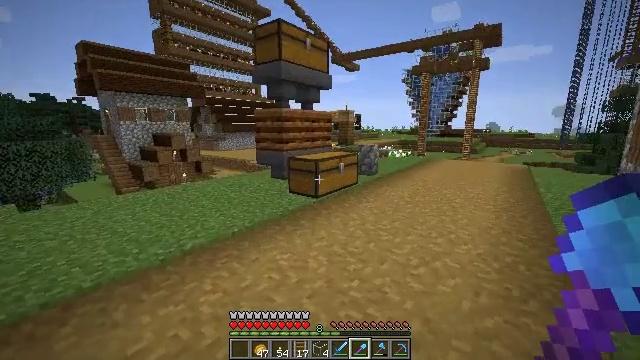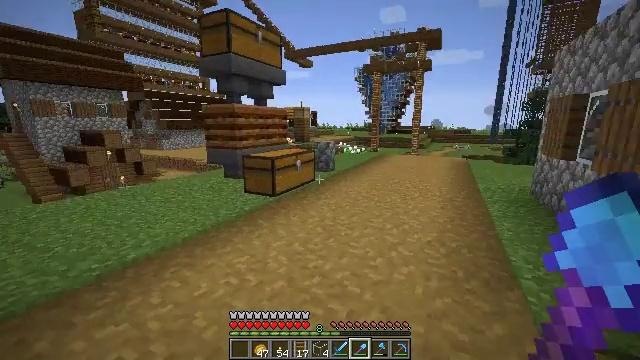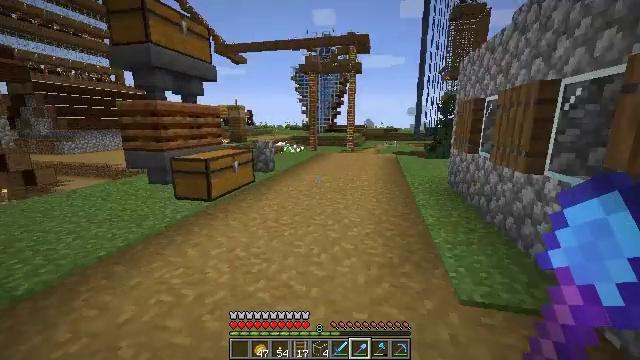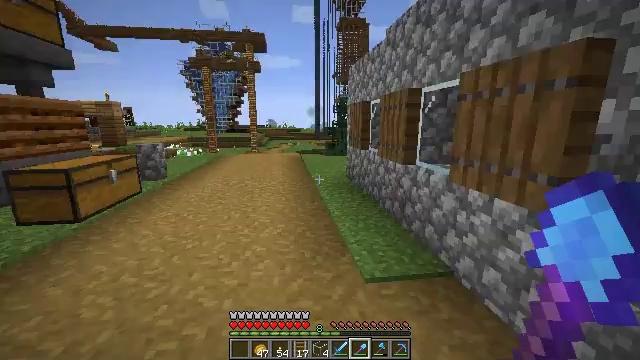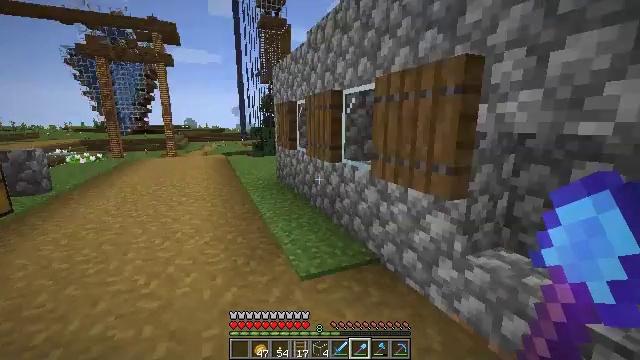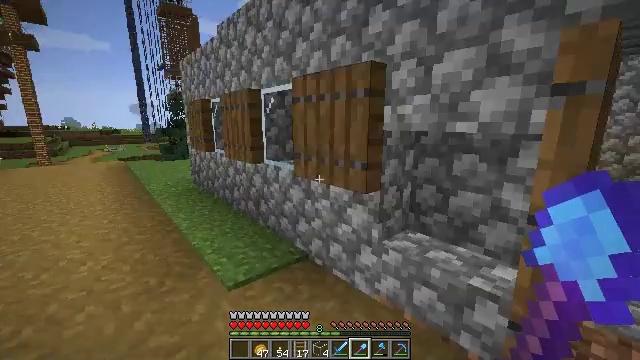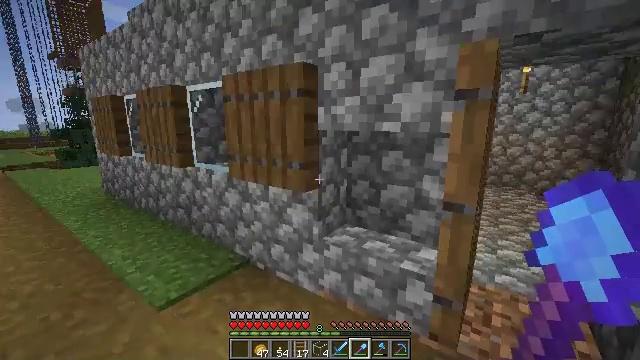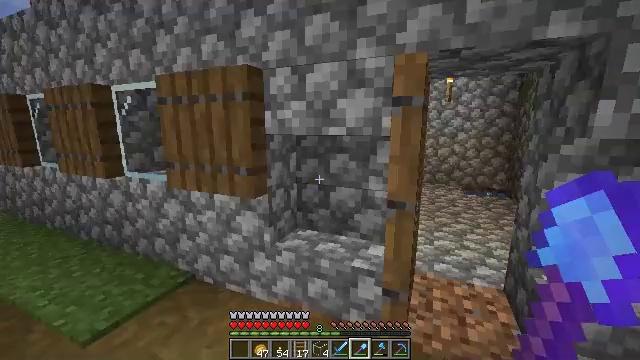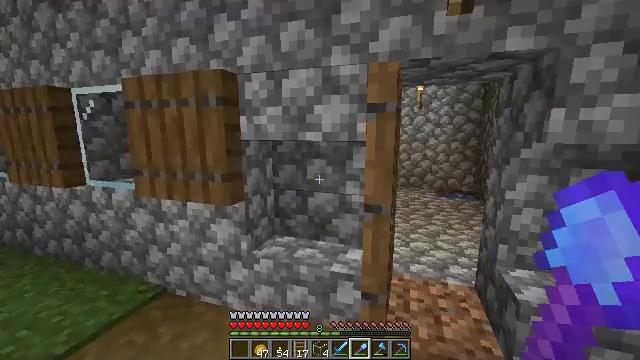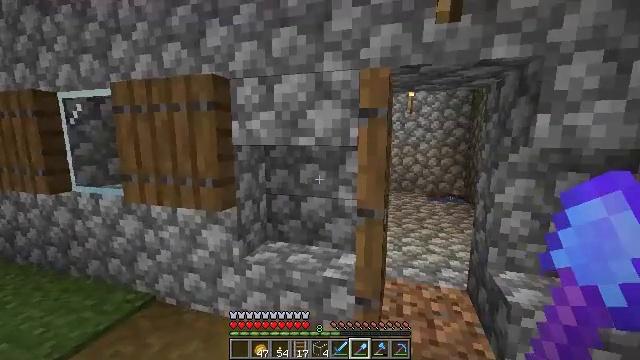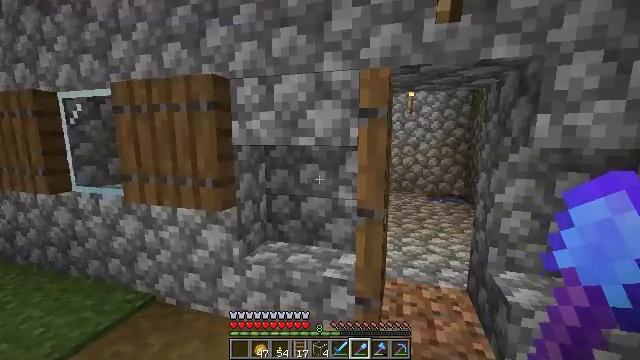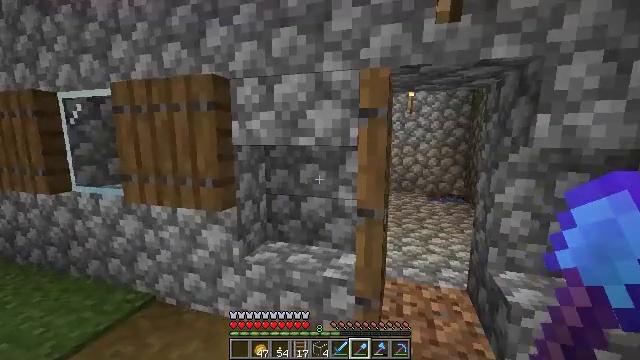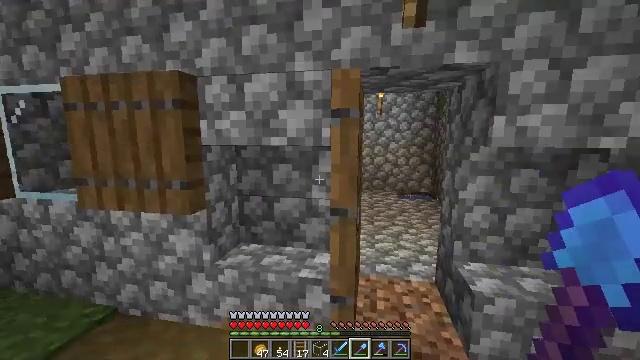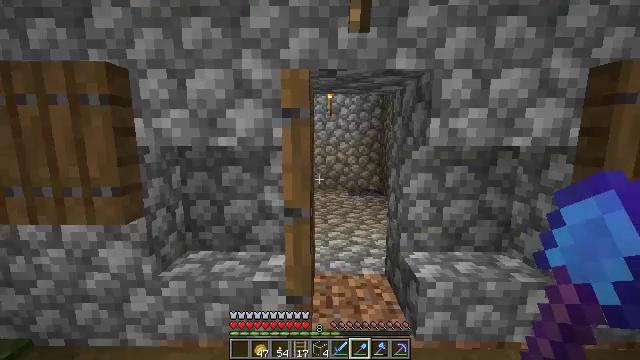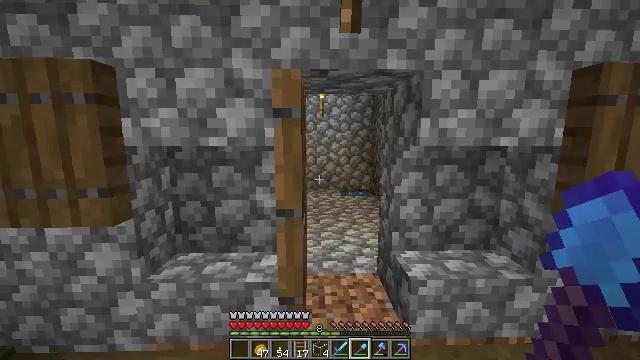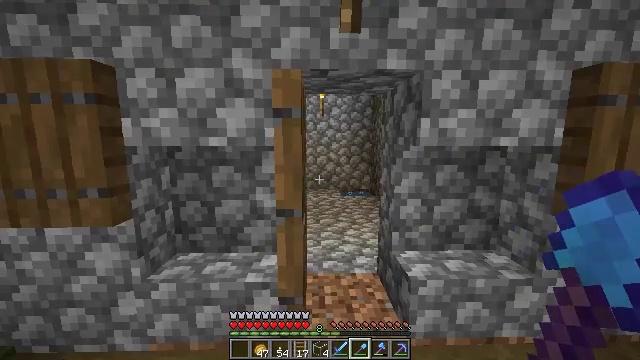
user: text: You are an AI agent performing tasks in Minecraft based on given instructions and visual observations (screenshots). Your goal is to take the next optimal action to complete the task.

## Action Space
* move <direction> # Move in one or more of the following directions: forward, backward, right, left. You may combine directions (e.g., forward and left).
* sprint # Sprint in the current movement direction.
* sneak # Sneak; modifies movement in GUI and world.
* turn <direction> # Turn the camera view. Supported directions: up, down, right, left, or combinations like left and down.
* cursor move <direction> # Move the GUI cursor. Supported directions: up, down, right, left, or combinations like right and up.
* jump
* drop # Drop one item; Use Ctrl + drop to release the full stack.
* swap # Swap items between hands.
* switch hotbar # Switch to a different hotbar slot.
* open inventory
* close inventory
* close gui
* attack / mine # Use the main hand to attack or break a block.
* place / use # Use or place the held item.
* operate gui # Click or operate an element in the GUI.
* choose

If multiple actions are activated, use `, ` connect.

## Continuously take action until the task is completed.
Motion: motion action
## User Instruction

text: Drop a spruce sign.
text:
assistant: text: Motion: turn right
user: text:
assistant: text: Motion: turn right
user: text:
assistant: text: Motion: turn right
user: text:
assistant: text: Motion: turn right
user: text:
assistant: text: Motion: turn right
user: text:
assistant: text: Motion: turn right
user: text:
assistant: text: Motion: turn right
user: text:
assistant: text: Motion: turn right and up
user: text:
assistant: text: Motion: turn right and up
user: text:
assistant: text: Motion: no_op
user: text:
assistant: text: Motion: no_op
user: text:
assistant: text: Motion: turn right
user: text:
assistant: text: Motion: turn right
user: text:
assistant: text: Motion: turn right
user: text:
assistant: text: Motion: no_op
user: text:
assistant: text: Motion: no_op
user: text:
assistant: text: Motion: no_op
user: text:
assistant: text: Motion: no_op
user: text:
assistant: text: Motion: no_op
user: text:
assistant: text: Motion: turn left
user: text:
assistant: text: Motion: turn left
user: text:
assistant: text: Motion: turn left
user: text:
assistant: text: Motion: no_op
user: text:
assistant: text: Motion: no_op
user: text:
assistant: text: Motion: no_op
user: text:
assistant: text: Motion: use / place
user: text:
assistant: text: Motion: use / place
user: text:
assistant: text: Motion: use / place
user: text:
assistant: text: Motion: use / place
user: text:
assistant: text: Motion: move back